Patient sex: M
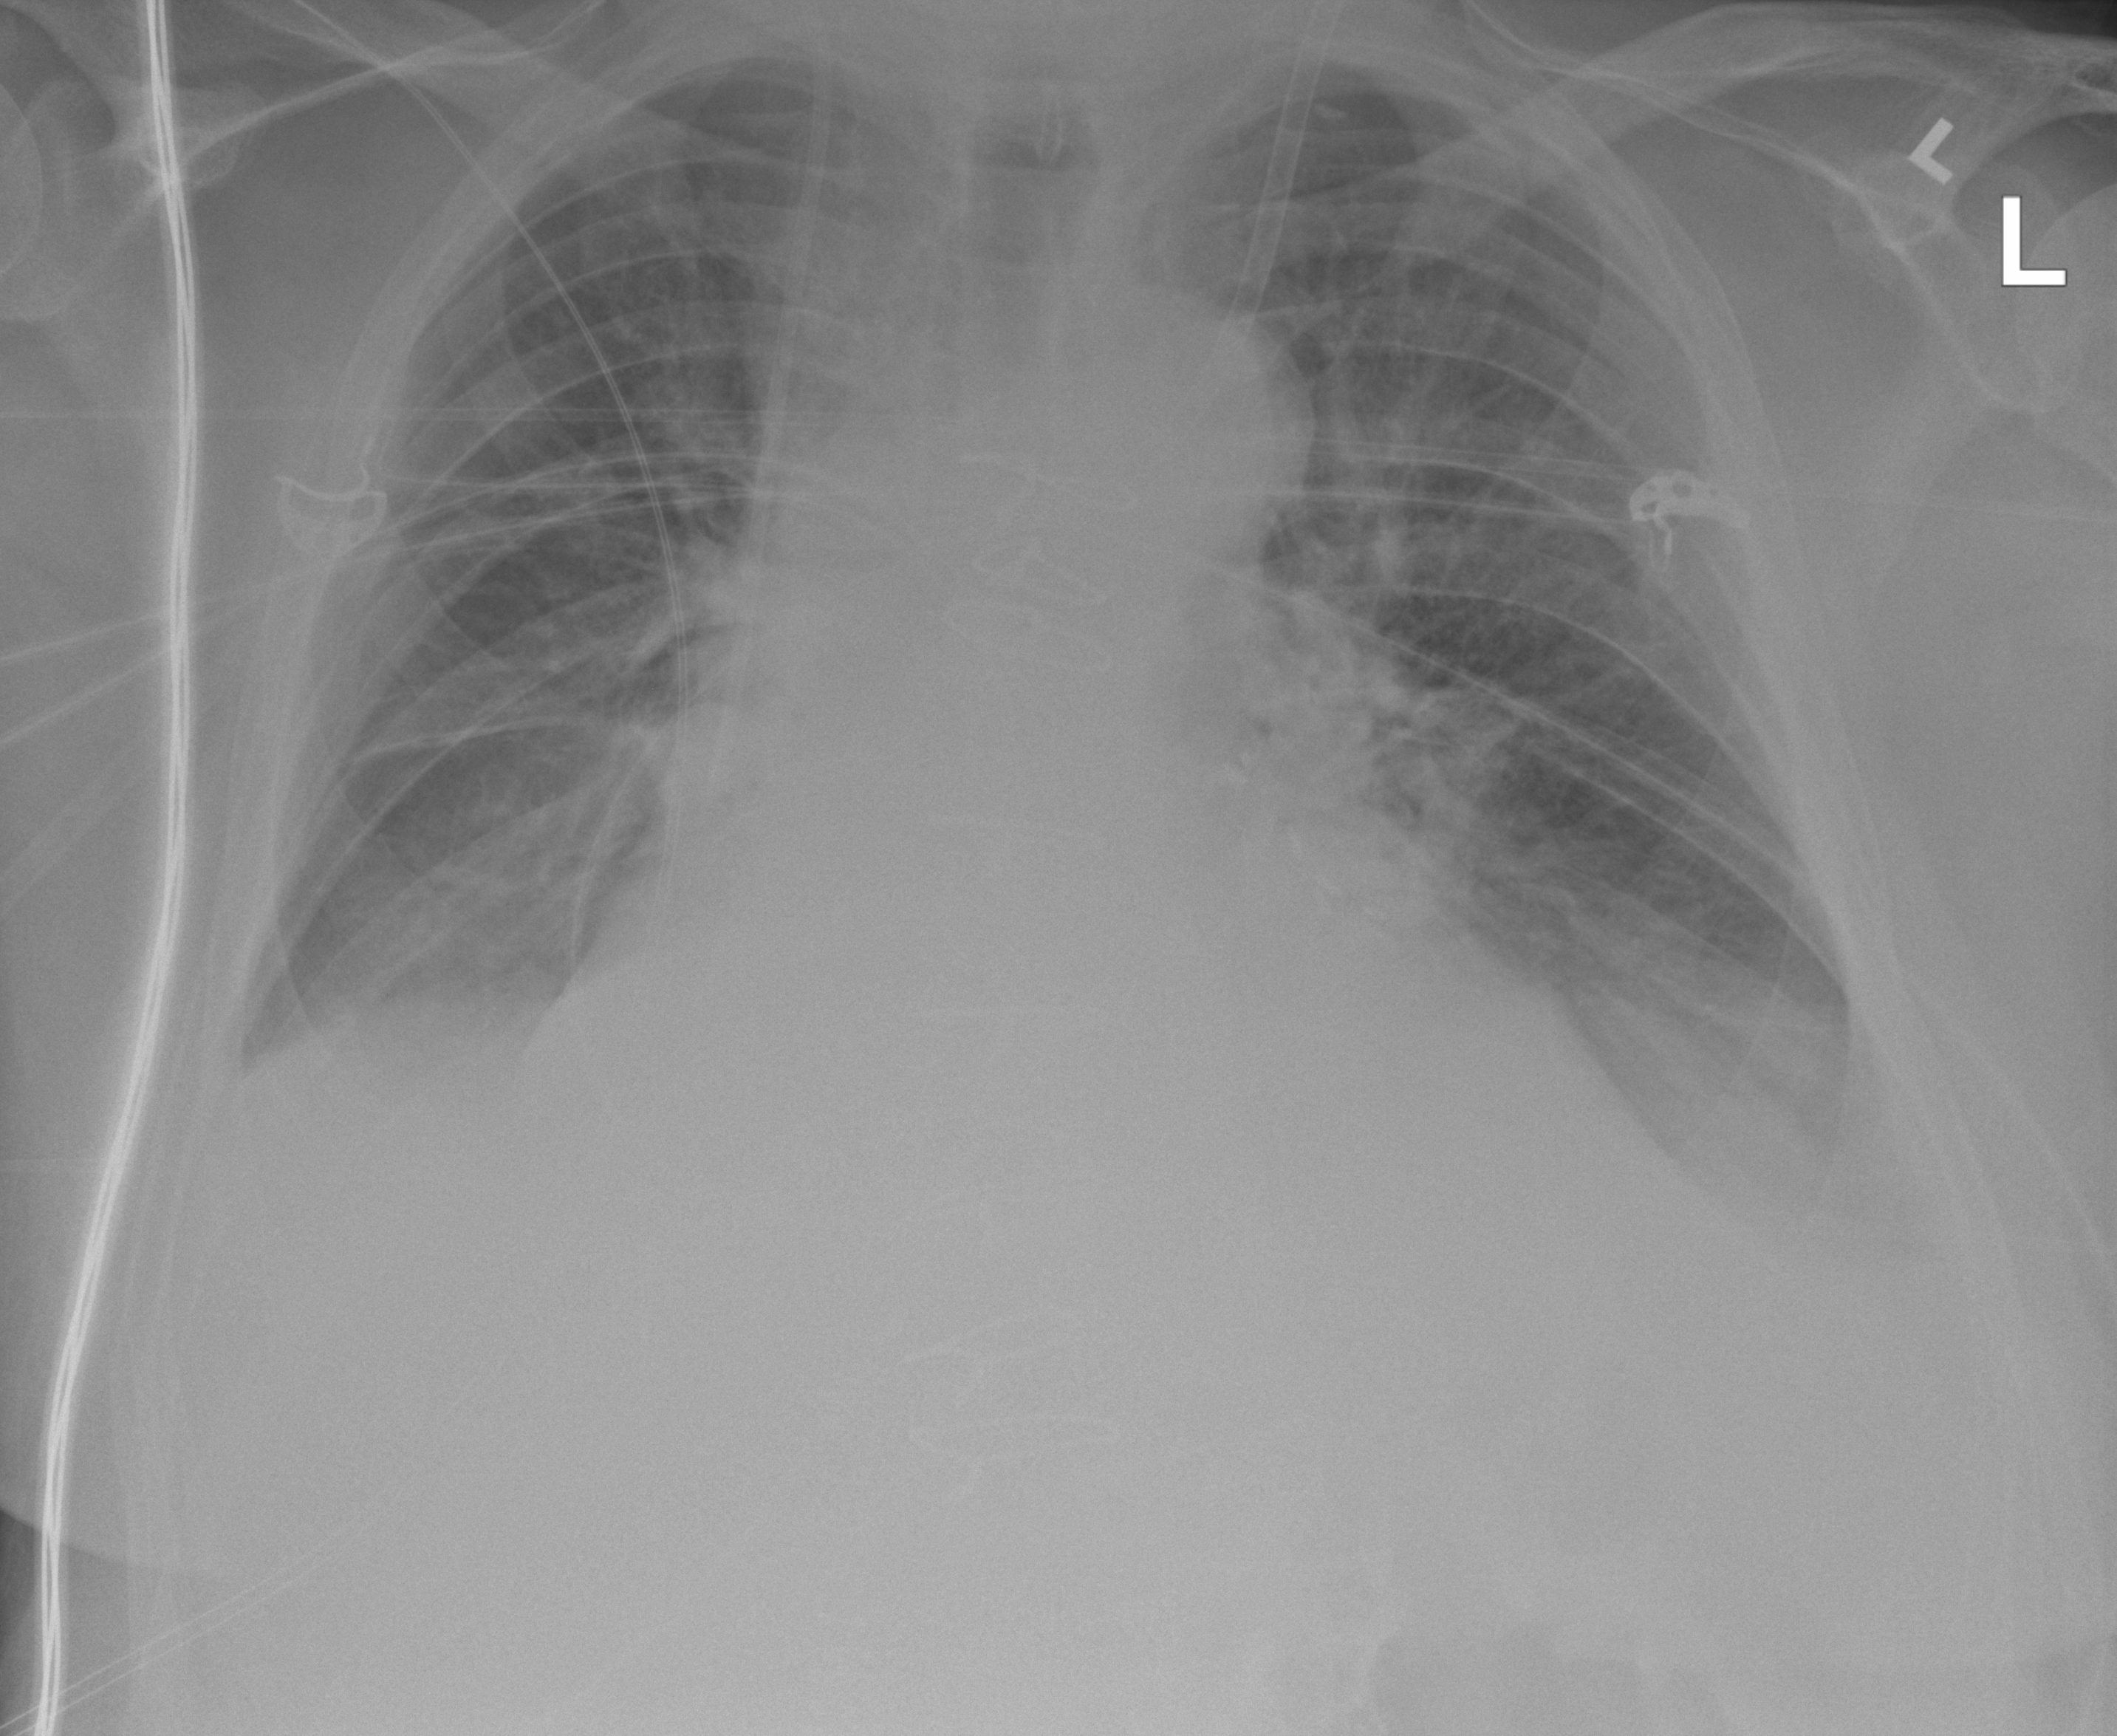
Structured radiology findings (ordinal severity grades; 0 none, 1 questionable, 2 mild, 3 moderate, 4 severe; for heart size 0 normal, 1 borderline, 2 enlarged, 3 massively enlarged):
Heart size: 2
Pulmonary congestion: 2
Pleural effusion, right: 3
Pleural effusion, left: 3
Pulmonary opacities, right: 1
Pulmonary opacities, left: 1
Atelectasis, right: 2
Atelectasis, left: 2